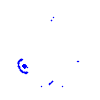
Particle: pion